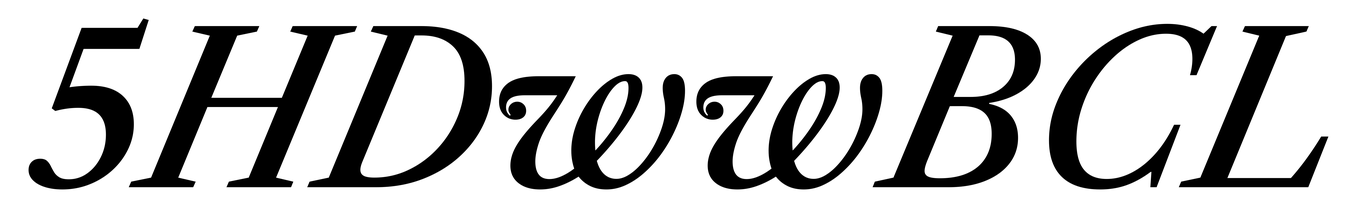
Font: LibreCaslonText-Italic_Medium_Italic